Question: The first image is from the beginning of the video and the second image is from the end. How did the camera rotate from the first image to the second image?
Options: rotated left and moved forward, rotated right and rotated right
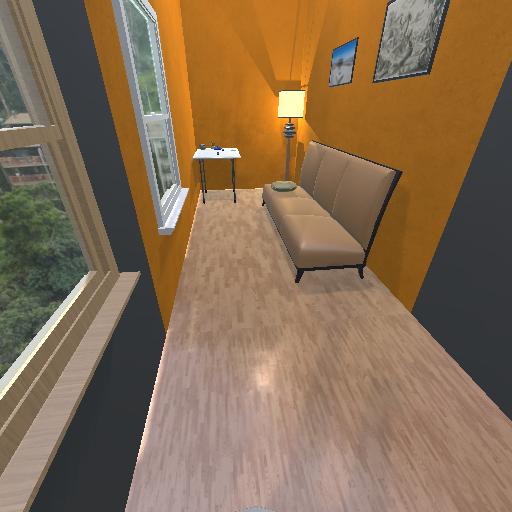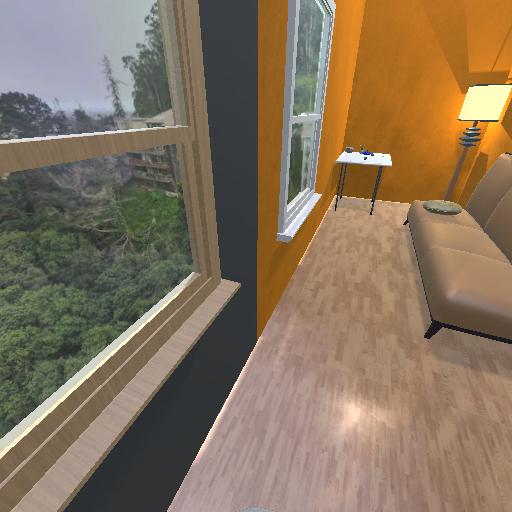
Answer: rotated left and moved forward